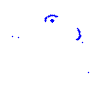
Particle: kaon